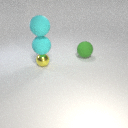
large cyan rubber sphere above small yellow metal sphere